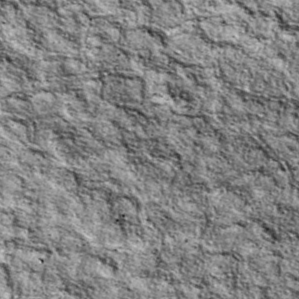
Label: non_frost